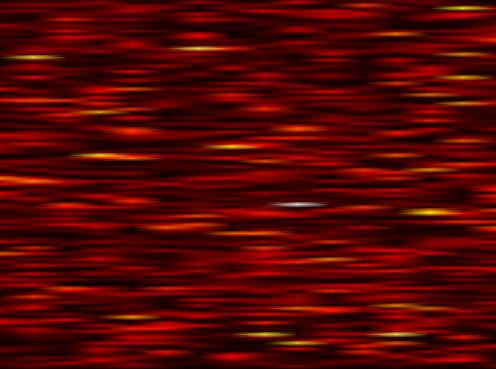
Label: FBMC